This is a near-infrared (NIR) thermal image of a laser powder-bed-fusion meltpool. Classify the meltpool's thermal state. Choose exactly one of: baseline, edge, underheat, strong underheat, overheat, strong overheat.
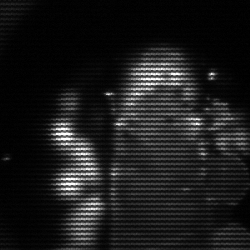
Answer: strong underheat